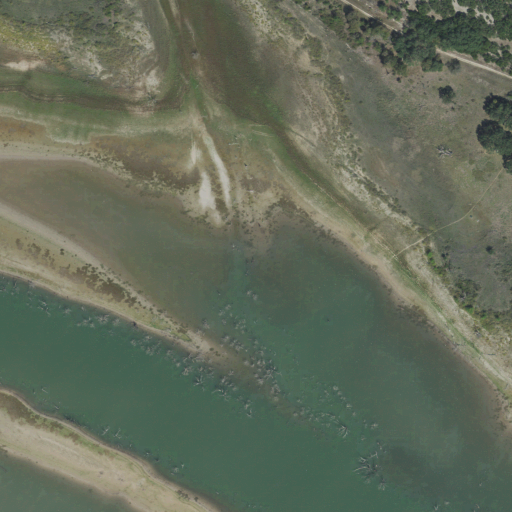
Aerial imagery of valley in Texas named Taylor Ray Hollow containing open water, evergreen forest, shrub, herbaceous wetlands, and grassland